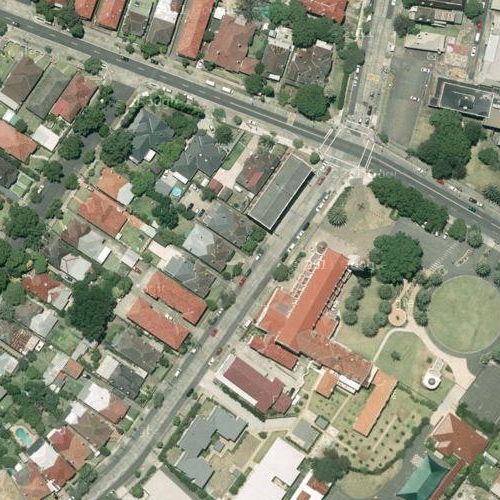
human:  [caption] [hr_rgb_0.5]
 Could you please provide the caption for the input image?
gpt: A residential area with houses arranged neatly and some roads go through this area .

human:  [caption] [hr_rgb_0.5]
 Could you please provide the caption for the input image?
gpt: A residential area with houses arranged neatly while many plants on the roadside .

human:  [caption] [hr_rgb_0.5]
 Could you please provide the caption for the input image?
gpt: Lots of houses with red and orange roofs arranged neatly and a crossroads in the middle .

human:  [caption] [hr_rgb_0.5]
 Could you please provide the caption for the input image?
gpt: A town with many houses arranged in lines while a crossroads in the middle .

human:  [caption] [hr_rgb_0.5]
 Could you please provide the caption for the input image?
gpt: A residential area with houses arranged neatly while a crossroads in the middle .